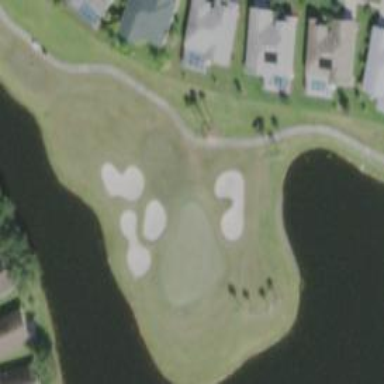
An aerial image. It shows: Golf hole.